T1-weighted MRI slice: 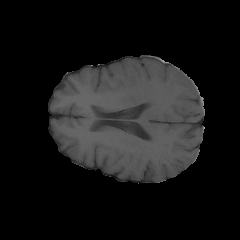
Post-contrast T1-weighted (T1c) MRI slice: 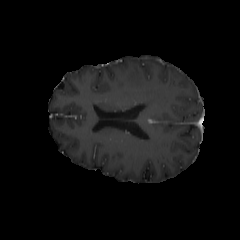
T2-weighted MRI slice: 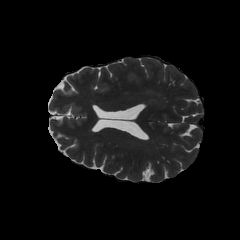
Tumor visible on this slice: yes